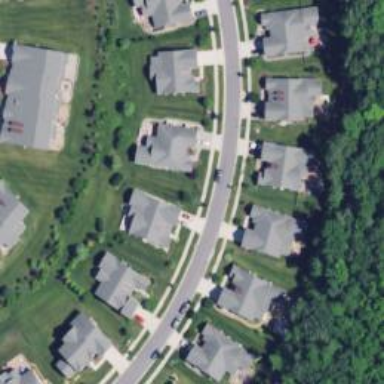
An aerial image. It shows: Residential road.